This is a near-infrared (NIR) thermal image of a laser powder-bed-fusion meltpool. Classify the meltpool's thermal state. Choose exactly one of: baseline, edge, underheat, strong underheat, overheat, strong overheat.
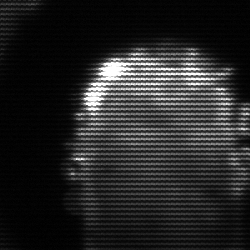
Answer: baseline